Interaction volume radius: 5 \u00c5
Interaction volume height: 30 \u00c5
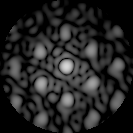
Disorder parameter: 0.524